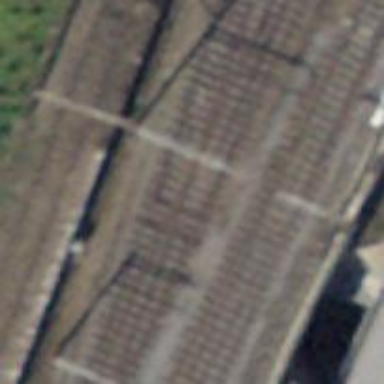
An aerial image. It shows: Single-track electrified railway siding with contact line for service.